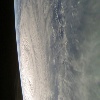
Label: cloud